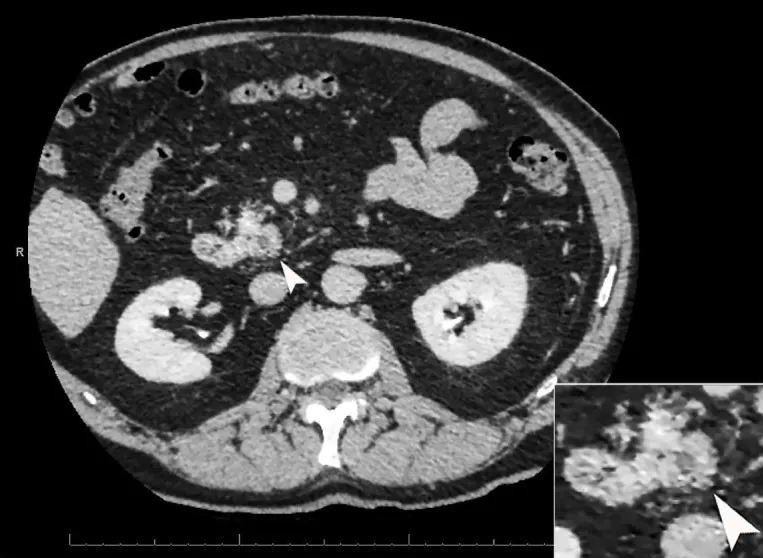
Abdominal axial computed tomography (CT) scan shows a 0.7 cm hypodense mass in the pancreas (arrow).
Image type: radiology (ct)